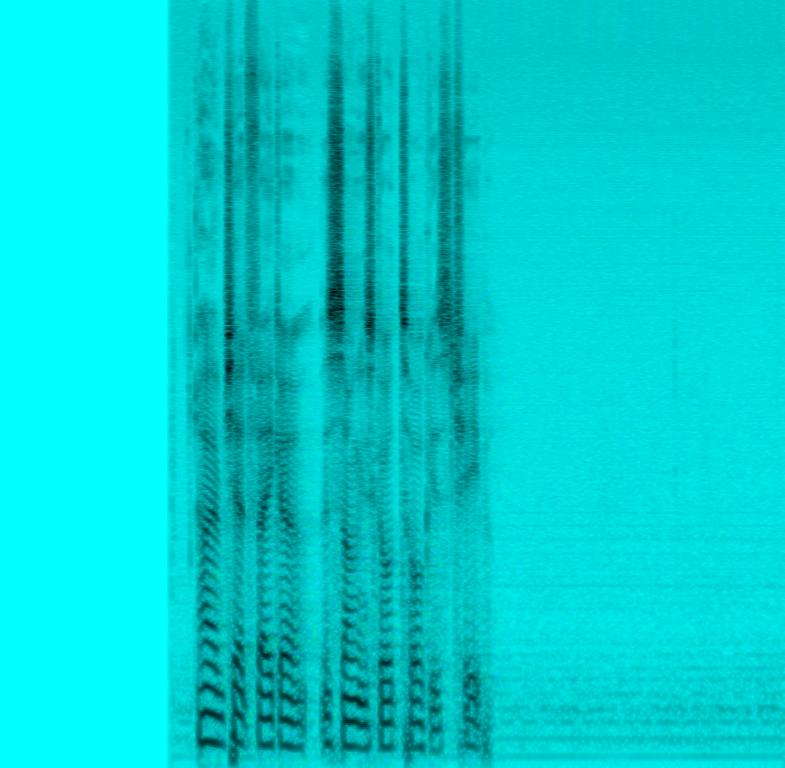
This slow pop song features a synth playing the bass notes as well as the lead melody. The music is in 6/8 time signature. In the first bar, two chords are played. The main melody is played in the second bar. The synth accents the notes on a higher register. The bass plays at off timing. The first two notes of the bass are played on the first count and fourth count of the first bar. The next bass note is played on the first count of the second bar and the following note is played on the 'three and' count of the second bar. The mood of this song is relaxing. This song can be played in a coffee shop.